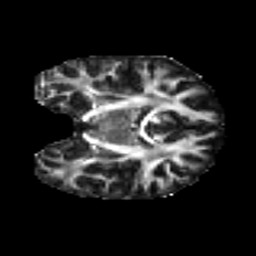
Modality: FA
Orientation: coronal
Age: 28
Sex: female
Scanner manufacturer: ge
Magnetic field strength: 3 T
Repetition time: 7.8 s
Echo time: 0.0606 s